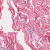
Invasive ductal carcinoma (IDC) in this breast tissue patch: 0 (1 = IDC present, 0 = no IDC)